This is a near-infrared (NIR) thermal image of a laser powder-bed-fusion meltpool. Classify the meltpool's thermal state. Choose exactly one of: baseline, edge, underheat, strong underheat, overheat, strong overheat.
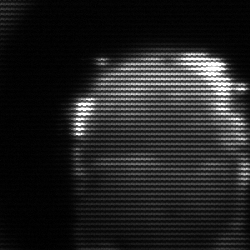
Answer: edge